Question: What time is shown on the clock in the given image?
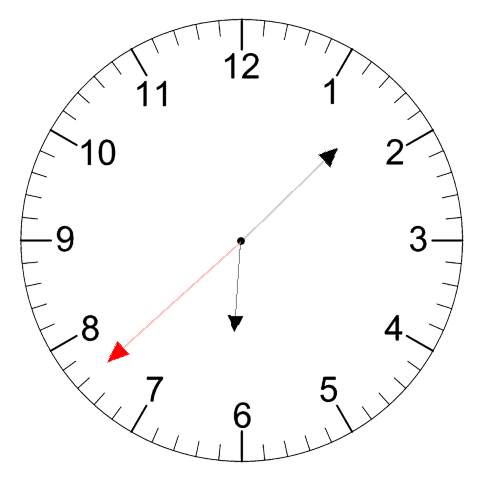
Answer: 06:07:38